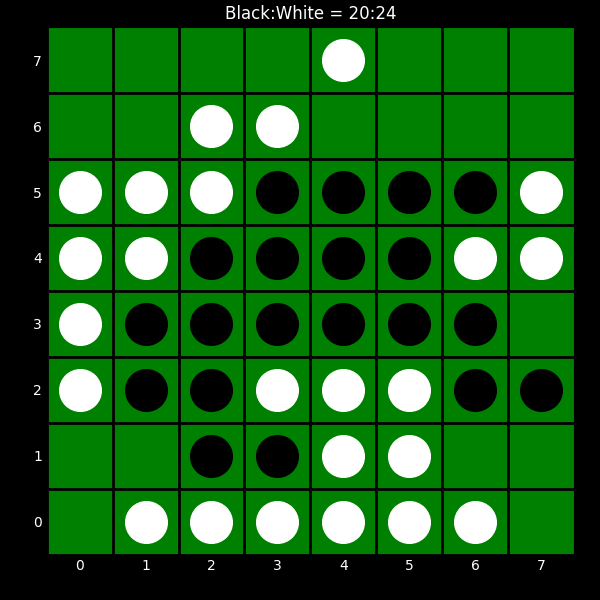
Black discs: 20
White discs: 24